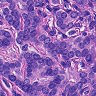
Metastatic tissue present: yes